Current action and preconditions to check: trajectory_clear

Your task: For each precondition in the list above, predict whether it will hold at this action.

Consider the current scene as observed from the mobile robot's camera, and analyze the predicted future states of all dynamic agents (e.g., people, animals, vehicles, or any moving entities) within the NEXT SECOND.

IMPORTANT: Only answer "very likely" if you are absolutely certain—based on strong, clear evidence—that a dynamic agent will violate the precondition in the predicted future state. Do NOT answer "very likely" for unlikely, ambiguous, or low-probability risks.

Ask yourself for each precondition: Is there a high probability, with clear and convincing evidence, that the predicted future states of any dynamic agent will interfere with the predicted future state of the currently executing action within the NEXT SECOND, causing that precondition to fail?

Assess the risk level based on these predictions. Use "likely" or "very likely" if motions create a clear risk of interference.

Use "neutral" or "improbable" if agents are nearby but their predicted paths are clearly diverging or non-conflicting.

Failure Risk Categories: "very improbable", "improbable", "neutral", "likely", "very likely"

Answer Format: Output ONLY the probability_of_failure value from these categories: "very improbable", "improbable", "neutral", "likely", "very likely"

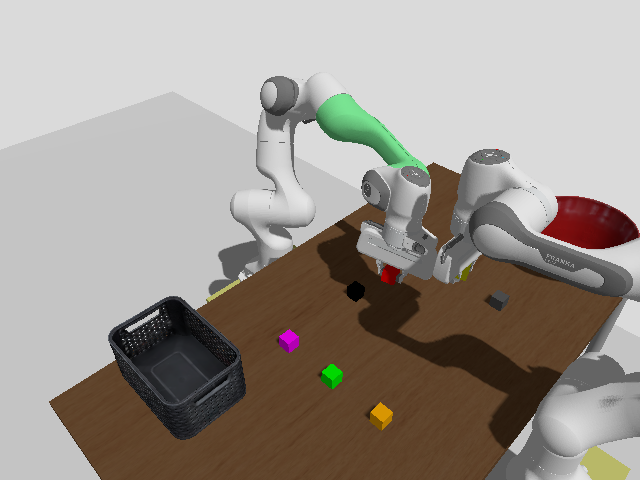

Answer: neutral